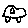
Label: car